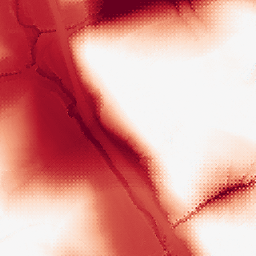
Category: morphological
Decomposition family: tophat
Decomposition parameters: size: 100
mode: black
Upsampling method: regularized
Upsampling parameters: scale: 2
lambda_reg: 0.1
Upsampling scale: 2